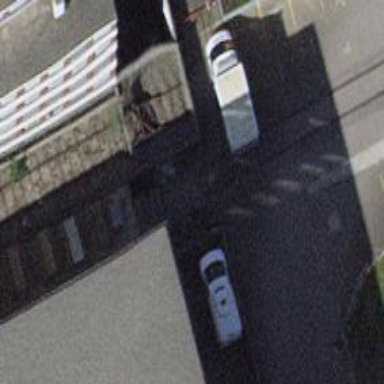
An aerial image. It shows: Parking lane for vehicles.